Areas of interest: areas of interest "Business Office Building"
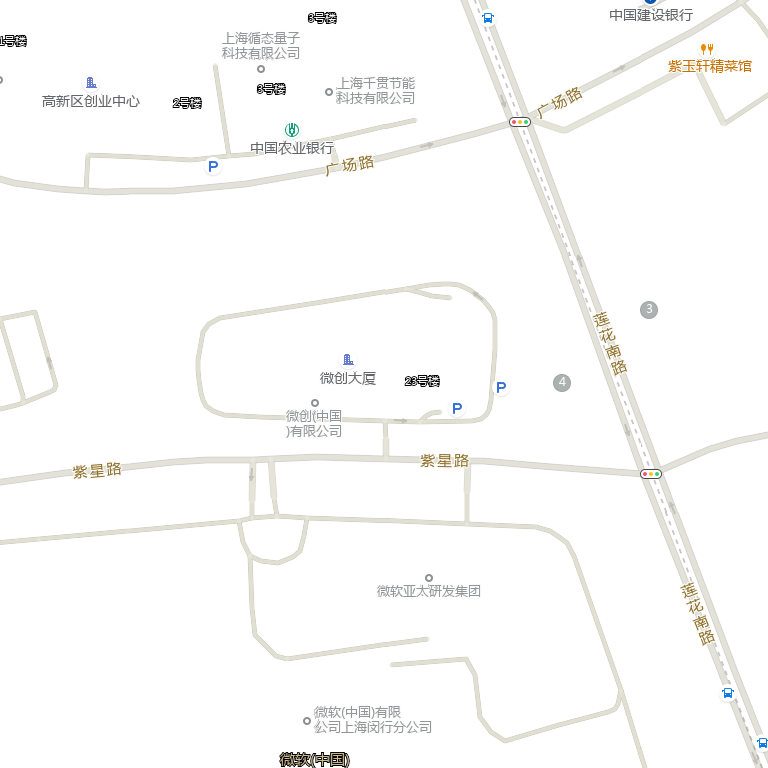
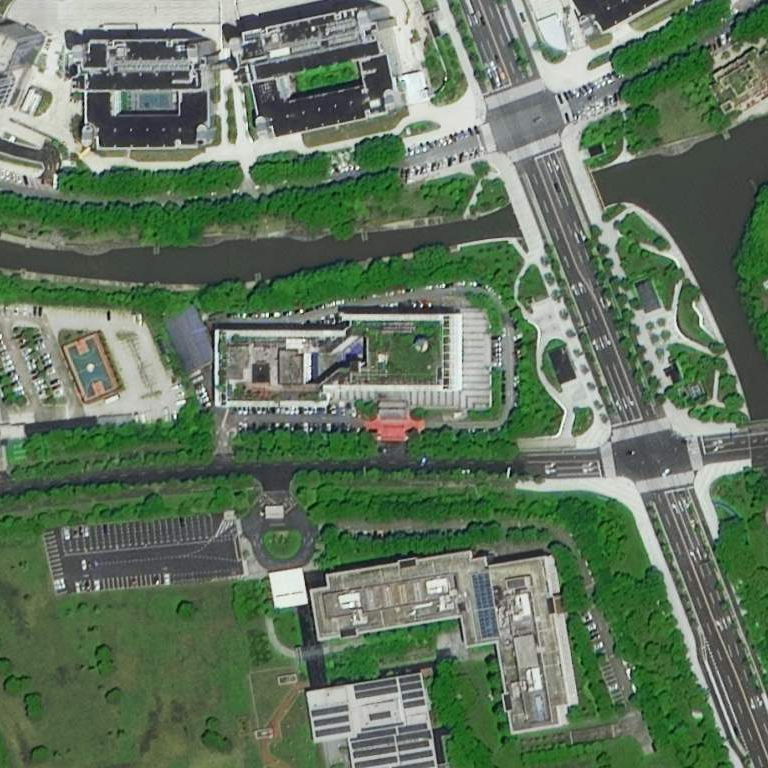